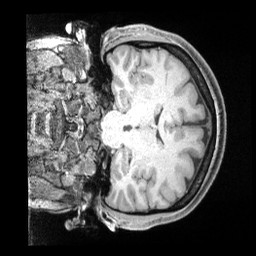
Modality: T1w
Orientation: coronal
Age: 33
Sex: female
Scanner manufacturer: siemens
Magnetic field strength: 3 T
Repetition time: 2 s
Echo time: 0.00211 s